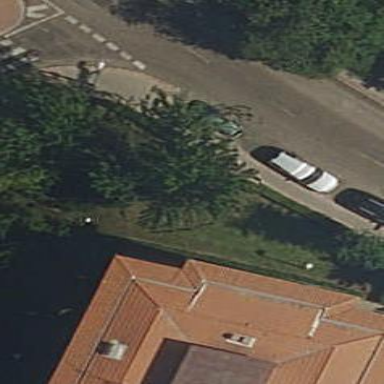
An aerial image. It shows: Garden with kerb border.